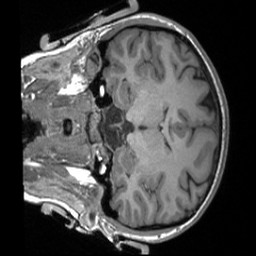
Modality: T1w
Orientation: coronal